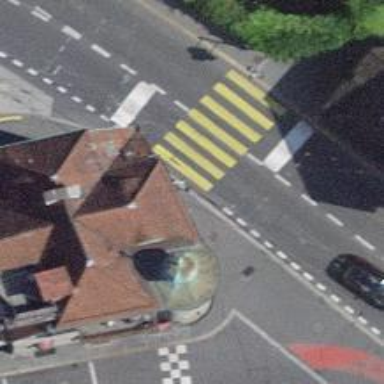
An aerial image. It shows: Crossing with zebra markings controlled by traffic signals.